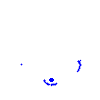
Particle: electron